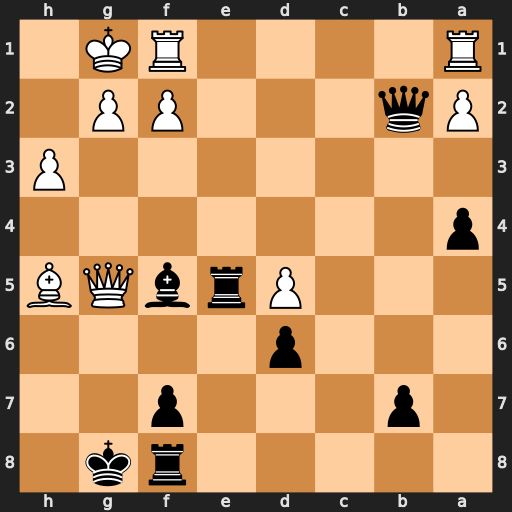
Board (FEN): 5rk1/1p3p2/3p4/3PrbQB/p7/7P/Pq3PP1/R4RK1
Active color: b
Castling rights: -
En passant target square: -
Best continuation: Bg6 Qf6 Bxh5